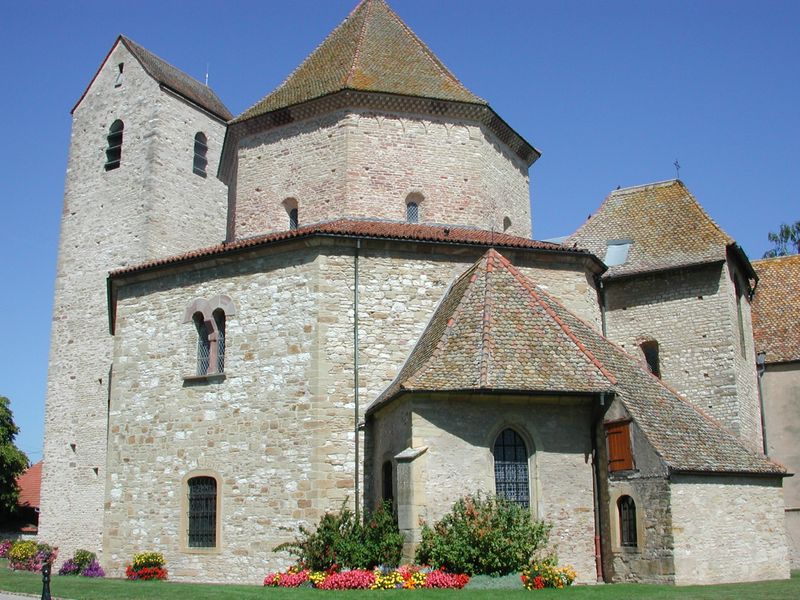
Titel: Ottmarsheim, ehemalige Nonnenklosterkirche
Standort: Ottmarsheim, Abteikirche (EU - F)
Schlagwörter: baum, blau, himmel, gelb, grün, blume, blumen, fenster, glas, grau, holz, säule, dach, gebäude, haus, park, rasen, rot, weg, architektur, stein, steine, strauch, busch, büsche, gitter, kirche, sträucher, pflanzen, dachziegel, turm, garten, deutschland, dächer, ziegel, romantik, pfosten, anbau, foto, fotografie, bögen, burg, kloster, kreuz, türme, mauerwerk, photo, mittelalter, romanik, beet, bibliothek, dresden, bepflanzung, achteck, schindeln, römisch, mittelbau, zentralbau, romanisch, anbauten, doppelfenster, naturstein, karolingisch, gedrungen, hildesheim